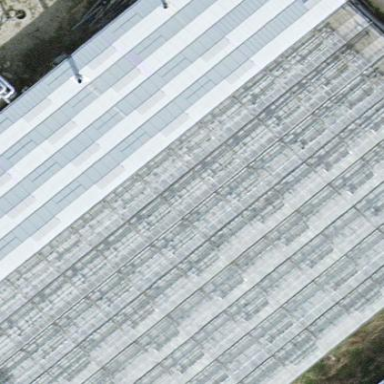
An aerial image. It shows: Greenhouse.